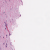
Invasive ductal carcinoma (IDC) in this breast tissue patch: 1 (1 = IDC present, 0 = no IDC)